Field crop: maize
Growth stage: 1
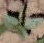
Species: datura